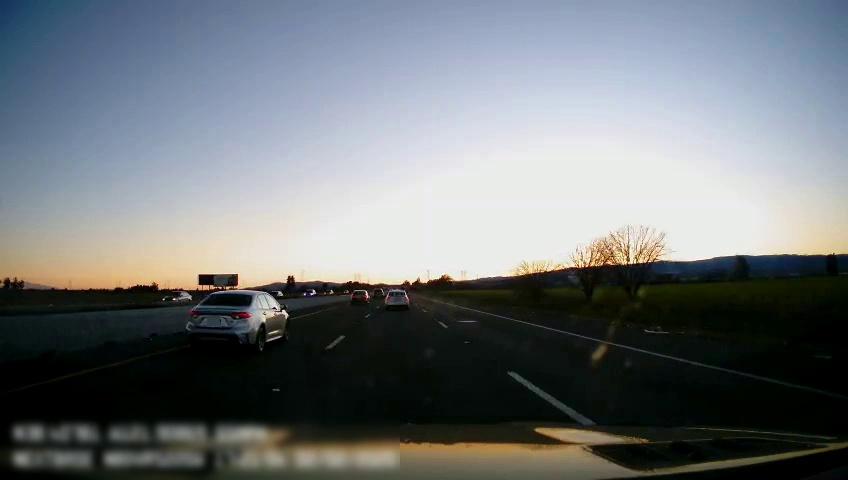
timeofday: Day
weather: Sunny
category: Drivable Space
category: Vehicles | Car
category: Vehicles | Car
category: Vehicles | Car
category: Vehicles | Car
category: Vehicles | Car
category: Vehicles | SUV
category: Vehicles | Car
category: Vehicles | Car
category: Lanes | Current Lane
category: Lanes | Current Lane
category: Lanes | Alternate Lane
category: Lanes | Alternate Lane